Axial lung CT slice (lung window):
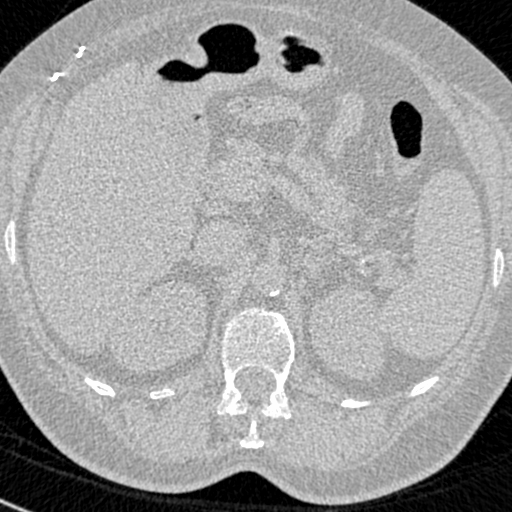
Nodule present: no